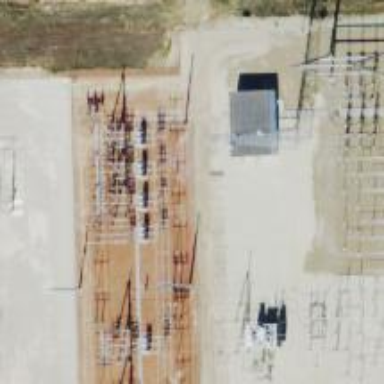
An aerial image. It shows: Switch used for power control.